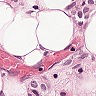
Metastatic tissue present: yes